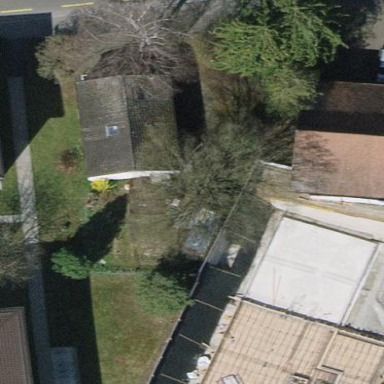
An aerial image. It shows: Detached building.